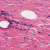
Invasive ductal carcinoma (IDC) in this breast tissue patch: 0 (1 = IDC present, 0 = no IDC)